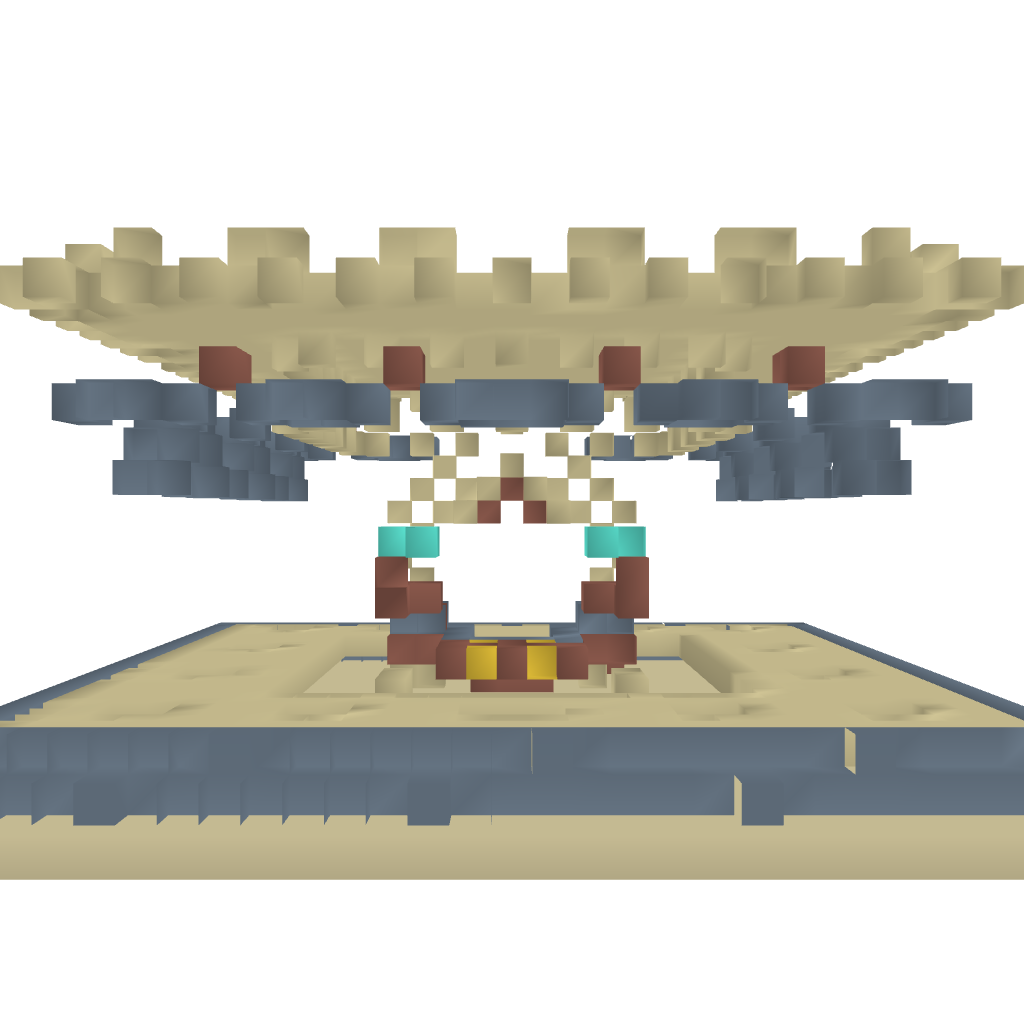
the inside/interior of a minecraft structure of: Sand Tempel